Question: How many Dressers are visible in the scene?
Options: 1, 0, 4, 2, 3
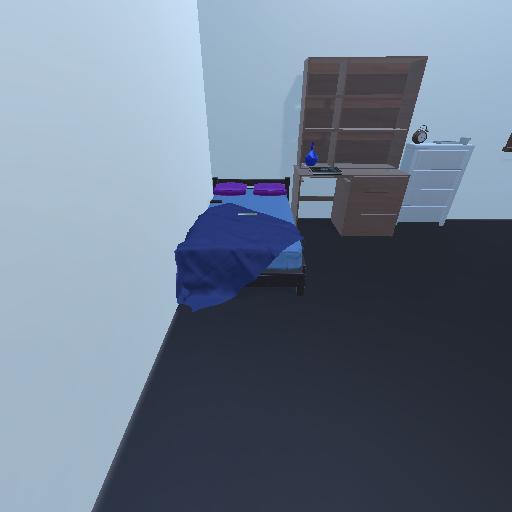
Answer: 1